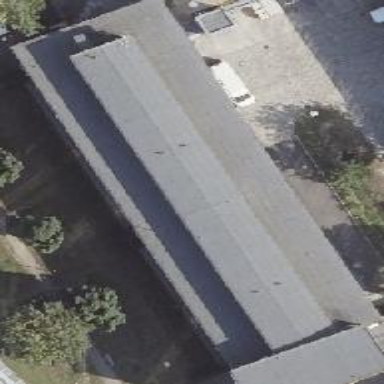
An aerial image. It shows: Part of building.